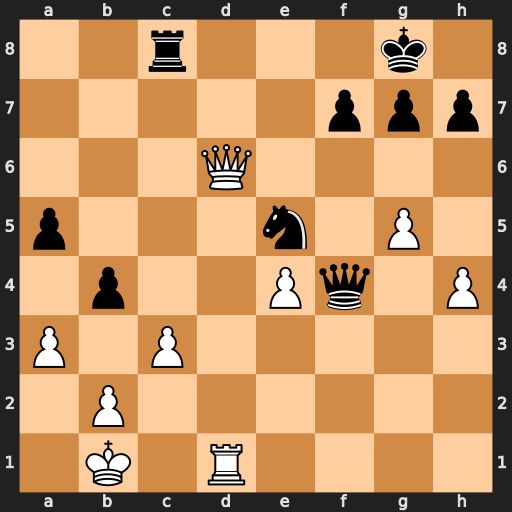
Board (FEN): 2r3k1/5ppp/3Q4/p3n1P1/1p2Pq1P/P1P5/1P6/1K1R4
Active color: w
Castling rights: -
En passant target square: -
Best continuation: Qd8+ Rxd8 Rxd8#